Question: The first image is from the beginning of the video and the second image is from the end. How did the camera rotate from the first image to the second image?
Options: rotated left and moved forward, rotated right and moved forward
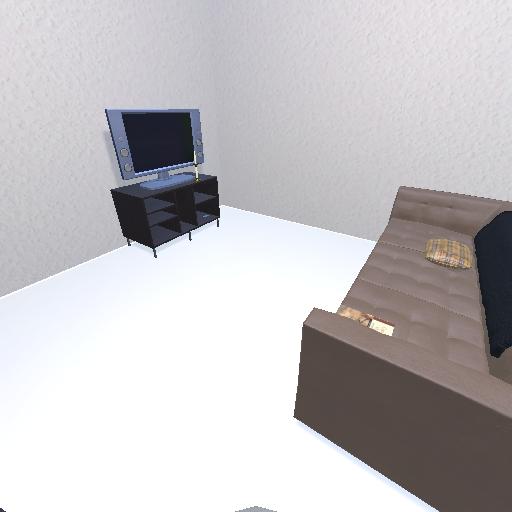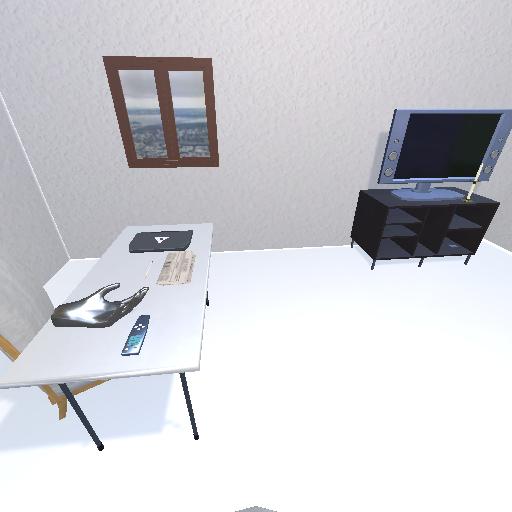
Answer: rotated left and moved forward